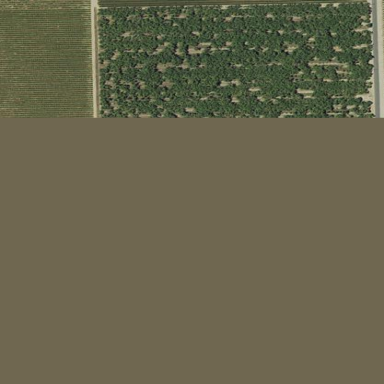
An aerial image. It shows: Almond orchard with rows of almond trees.